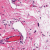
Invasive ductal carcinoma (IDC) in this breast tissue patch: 0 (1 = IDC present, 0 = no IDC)